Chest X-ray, AP view. Patient: 44 years old, sex F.
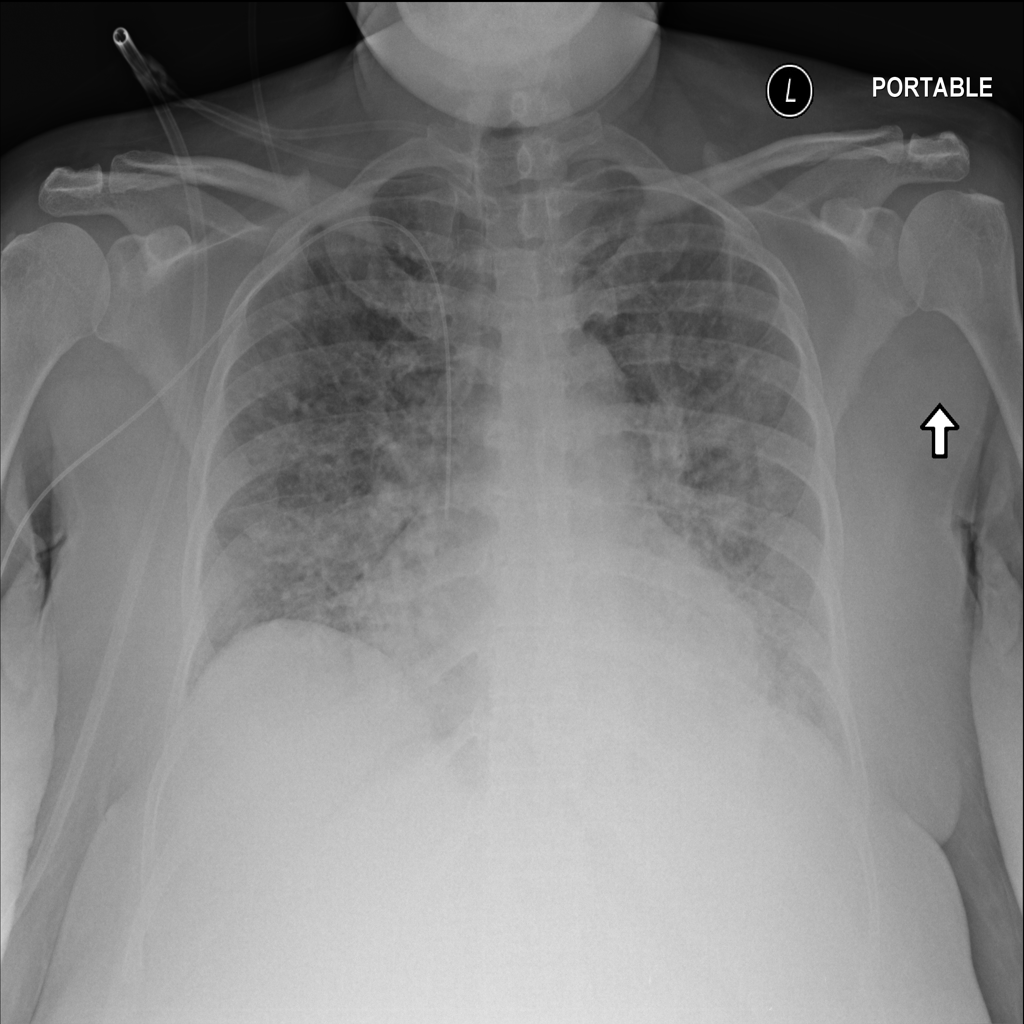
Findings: Edema, Infiltration, Pneumonia